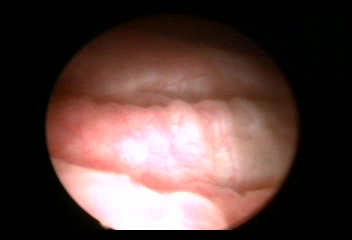
Modality: WLC
Class: Normal mucosa
Bladder cancer association: No